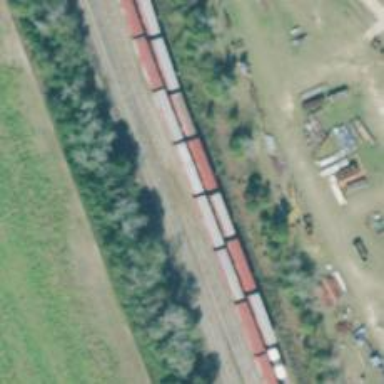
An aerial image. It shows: Railway yard in service.